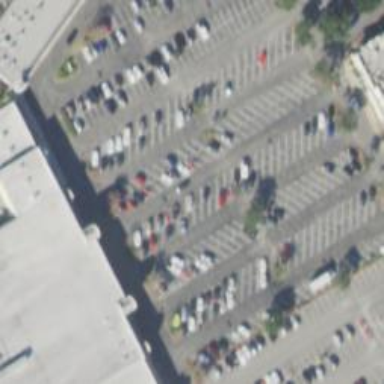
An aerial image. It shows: Parking space is available.